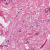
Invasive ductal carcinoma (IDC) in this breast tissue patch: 0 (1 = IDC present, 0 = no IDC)